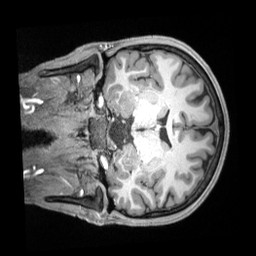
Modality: T1w
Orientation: coronal
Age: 24
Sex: male
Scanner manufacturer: siemens
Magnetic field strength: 3 T
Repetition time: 2.4 s
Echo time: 0.00226 s